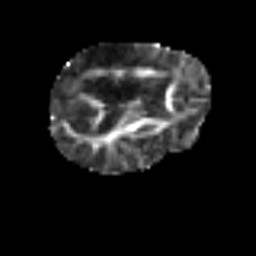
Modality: FA
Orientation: axial
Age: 65
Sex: female
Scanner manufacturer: siemens
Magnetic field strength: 3 T
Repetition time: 3.2 s
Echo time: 0.081 s